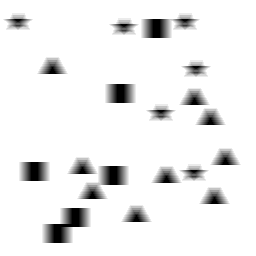
Squares: 6
Triangles: 9
Stars: 6
Total shapes: 21